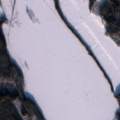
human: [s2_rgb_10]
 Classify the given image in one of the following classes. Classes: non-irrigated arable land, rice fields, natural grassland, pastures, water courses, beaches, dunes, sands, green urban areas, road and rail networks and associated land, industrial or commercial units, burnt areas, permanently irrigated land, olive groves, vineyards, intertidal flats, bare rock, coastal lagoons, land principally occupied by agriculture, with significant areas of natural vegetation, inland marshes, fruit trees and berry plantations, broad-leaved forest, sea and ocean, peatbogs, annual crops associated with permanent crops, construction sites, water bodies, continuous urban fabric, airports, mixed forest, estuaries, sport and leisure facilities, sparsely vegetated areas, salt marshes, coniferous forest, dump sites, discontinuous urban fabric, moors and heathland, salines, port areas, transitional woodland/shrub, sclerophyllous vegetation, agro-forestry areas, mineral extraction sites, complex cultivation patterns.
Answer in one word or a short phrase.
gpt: non-irrigated arable land, coniferous forest, mixed forest, peatbogs